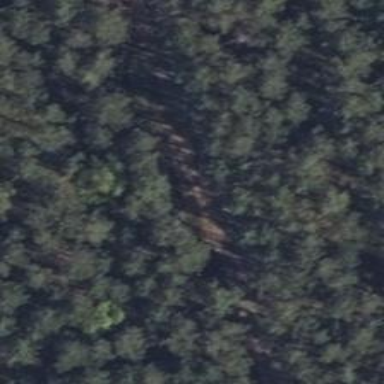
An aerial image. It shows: Sandy track with grade 4 tracktype.